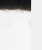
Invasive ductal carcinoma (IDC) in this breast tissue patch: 0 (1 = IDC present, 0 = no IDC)